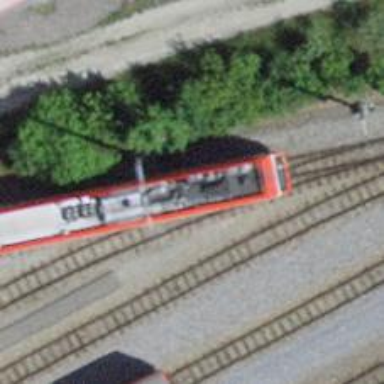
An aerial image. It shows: Railway switch.